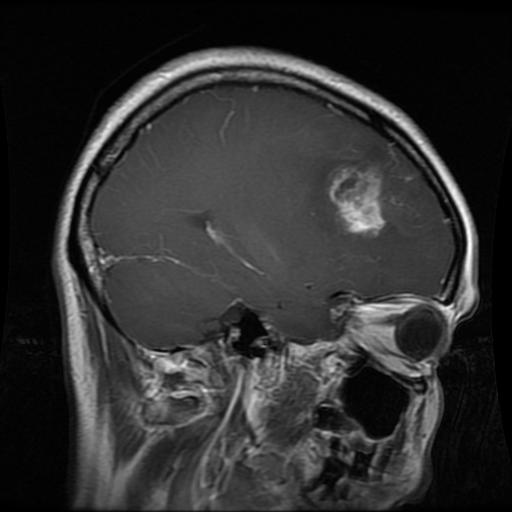
Label: glioma